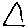
Label: triangle